Question: I have the following equation, like this:
Then, I want to differentiate the both side w.r.t the variable 't' with 'sympy'. I try to implement it in the following code in 'JupyterNotebook':
'''
>>> import sympy as sp
>>> x, y, t = sp.symbols('x y t', real=True)
>>> eq = sp.Eq(y, 3 * x **2 + x)
>>>
>>> expr1 = eq.lhs
>>> expr1
>>> expr1.diff(t)
0
>>>
>>> expr2 = eq.rhs
>>> expr2
3^2+
>>> expr2.diff(t)
0
'''
As the result, 'sympy' will treat the symbol 'x' and 'y' as a constant. However, the ideal result I want should be the same as the result derived manually like this:

How can I do the derivative operation on a expression with a specific symbol which is not a free symbol in the expression?
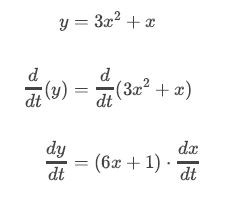
Answer: You should declare 'x' and 'y' as functions rather than symbols e.g.:
'''
In [8]: x, y = symbols('x, y', cls=Function)
In [9]: t = symbols('t')
In [10]: eq = Eq(y(t), 3*x(t)**2 + x(t))
In [11]: eq
Out[11]:
2
y(t) = 3x (t) + x(t)
In [12]: Eq(eq.lhs.diff(t), eq.rhs.diff(t))
Out[12]:
d d d
--(y(t)) = 6x(t)--(x(t)) + --(x(t))
dt dt dt
'''
<URL>